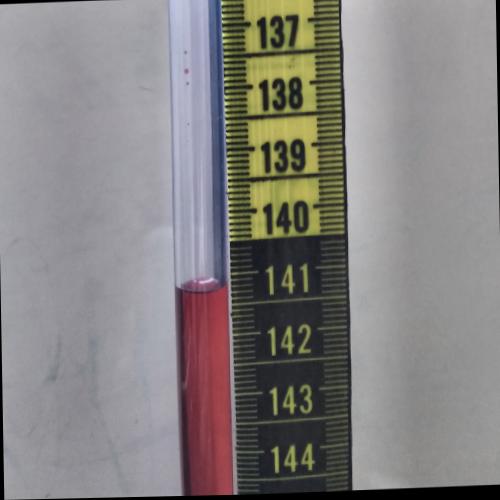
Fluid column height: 141.2 cm